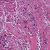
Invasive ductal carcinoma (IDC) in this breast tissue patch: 0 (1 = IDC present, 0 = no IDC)